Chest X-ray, PA view. Patient: 45 years old, sex M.
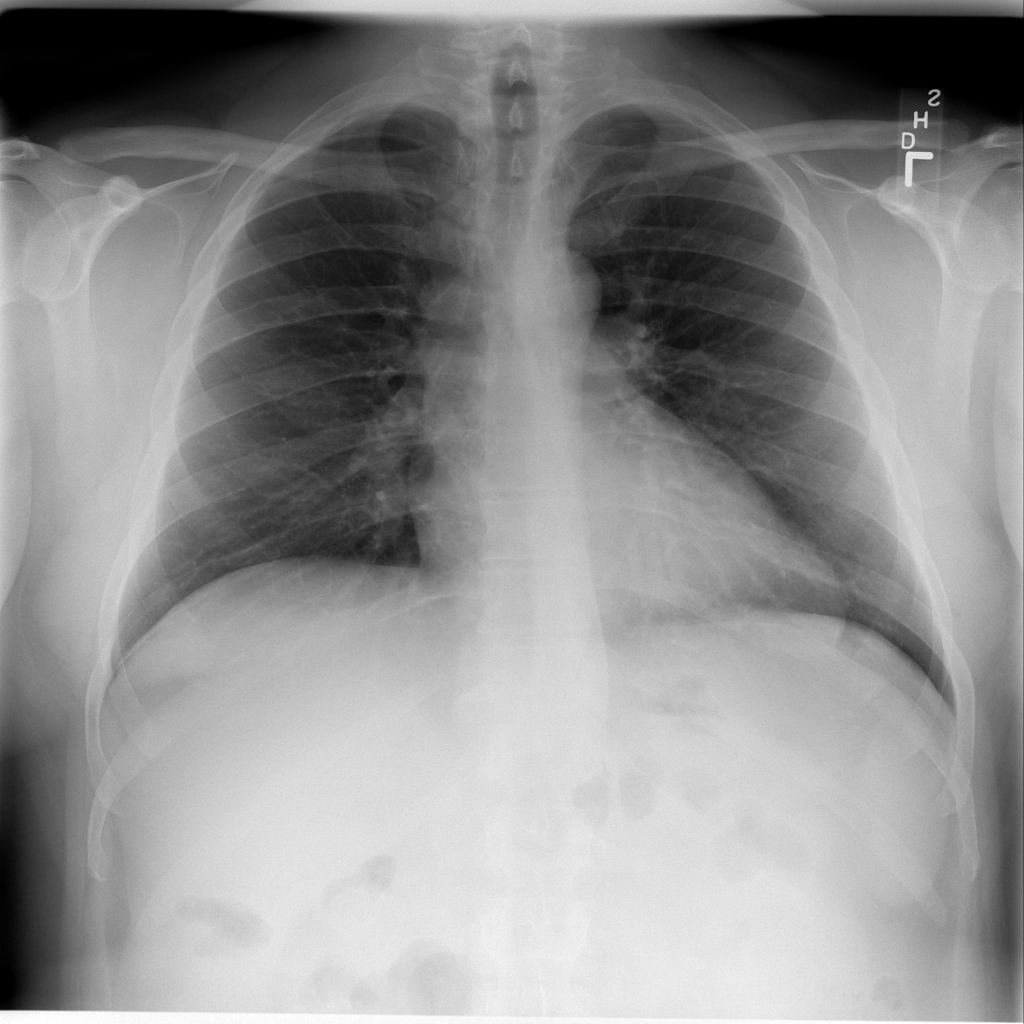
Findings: No Finding